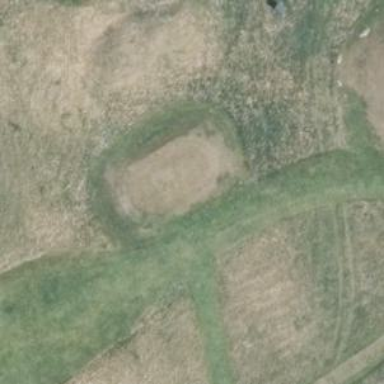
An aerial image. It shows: Golf tee.